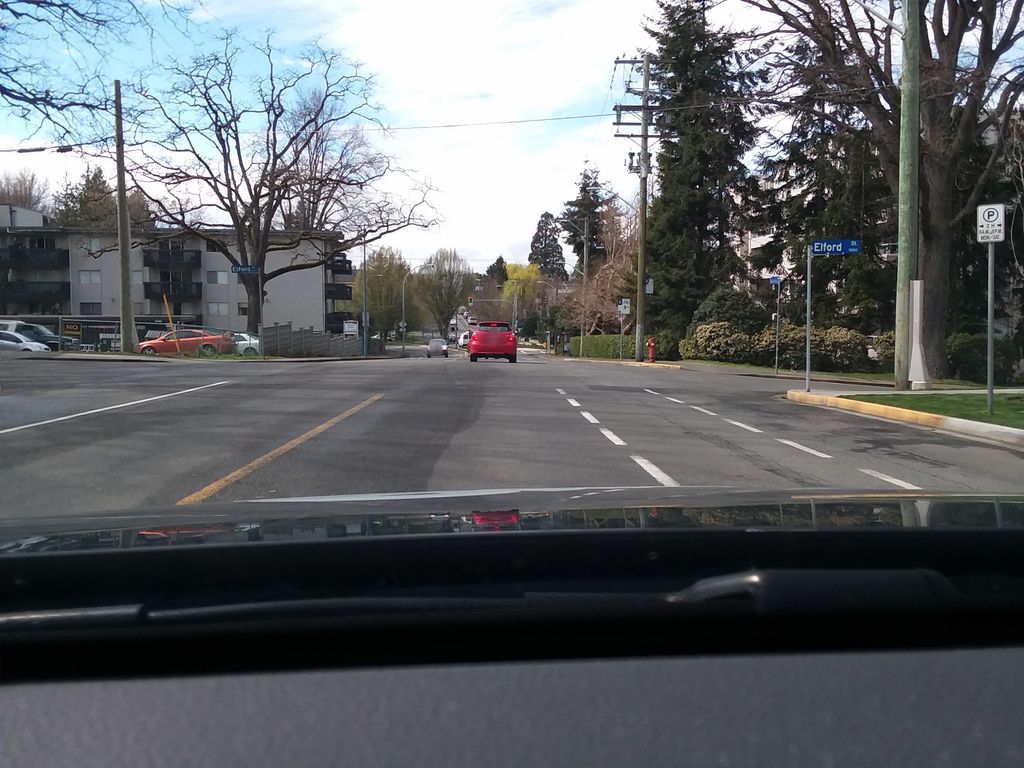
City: victoria